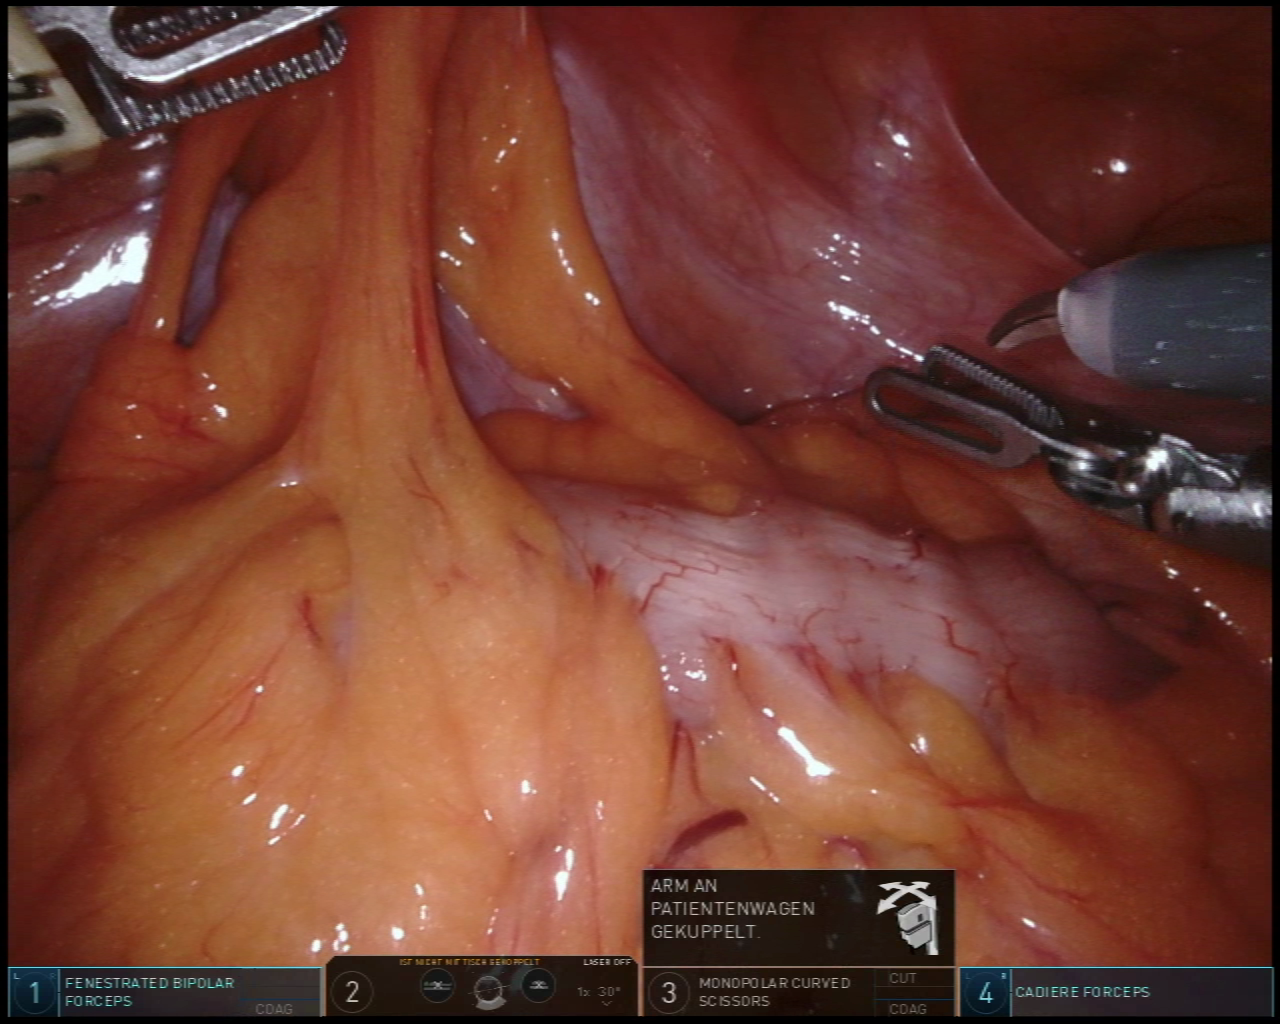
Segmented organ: abdominal_wall
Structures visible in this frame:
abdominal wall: yes
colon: yes
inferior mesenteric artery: no
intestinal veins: no
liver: no
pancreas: no
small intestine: no
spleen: no
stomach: no
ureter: no
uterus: no
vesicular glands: no